Field crop: maize
Growth stage: 1
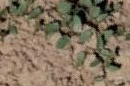
Species: convolvulus